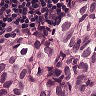
Metastatic tissue present: yes